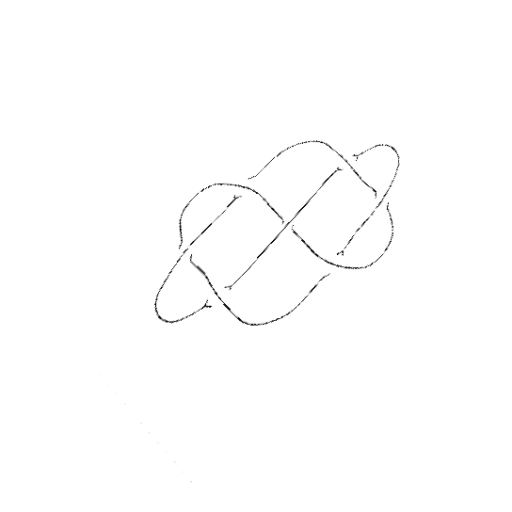
Crossing number: 7